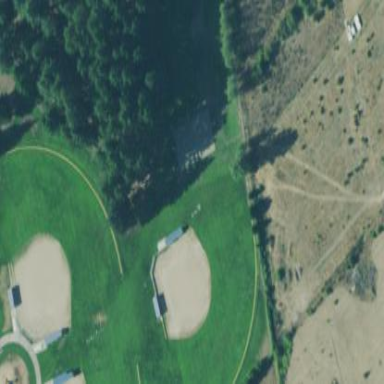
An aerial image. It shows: Baseball pitch for leisure land.